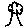
Label: tree